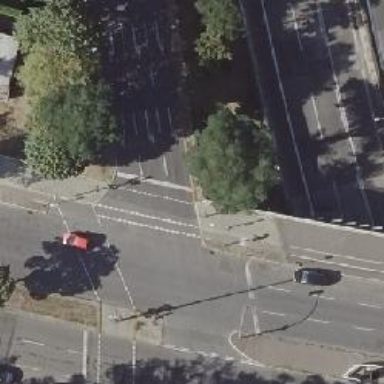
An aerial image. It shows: Road with traffic signals.